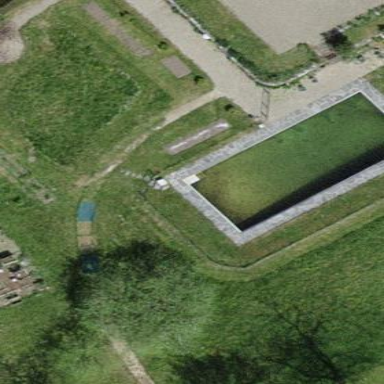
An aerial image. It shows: Swimming pool located in leisure land.